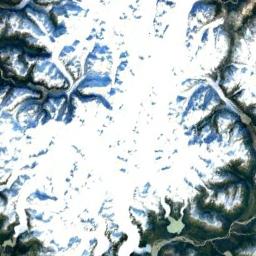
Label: snowberg